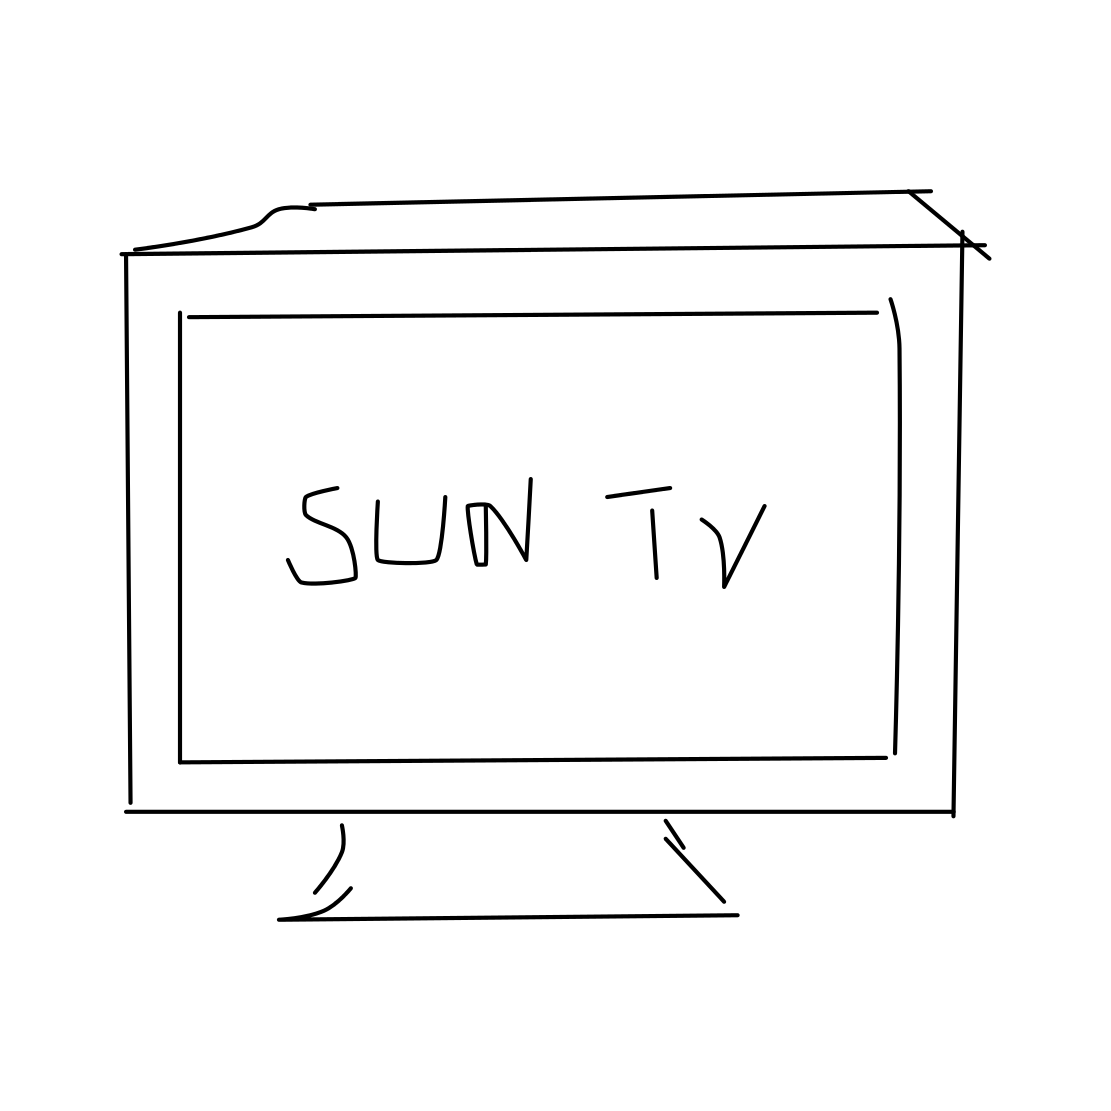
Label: tv